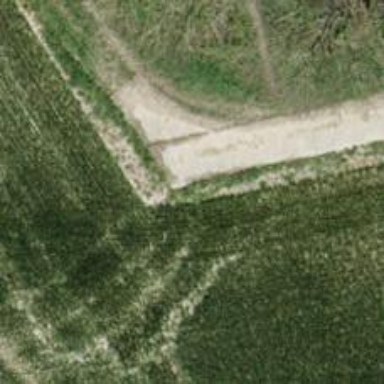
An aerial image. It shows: Concrete track with grade1 quality.